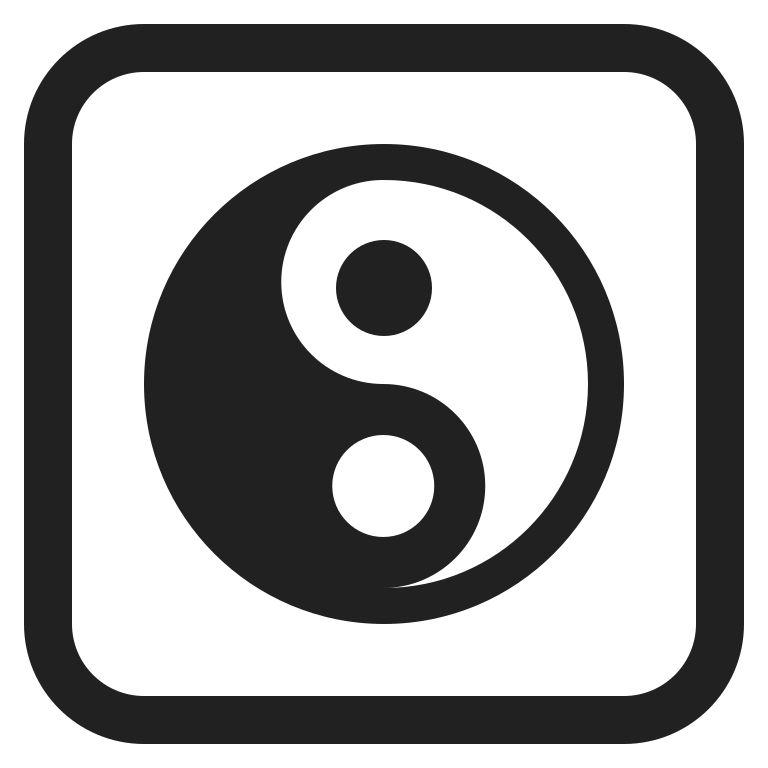
yin yang high contrast